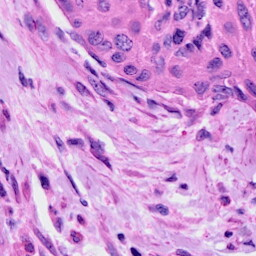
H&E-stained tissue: Cervix